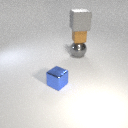
large gray metal sphere behind small blue metal cube